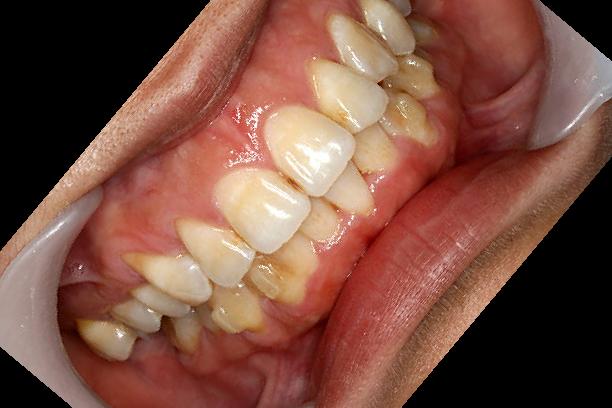
Condition: Gingivitis